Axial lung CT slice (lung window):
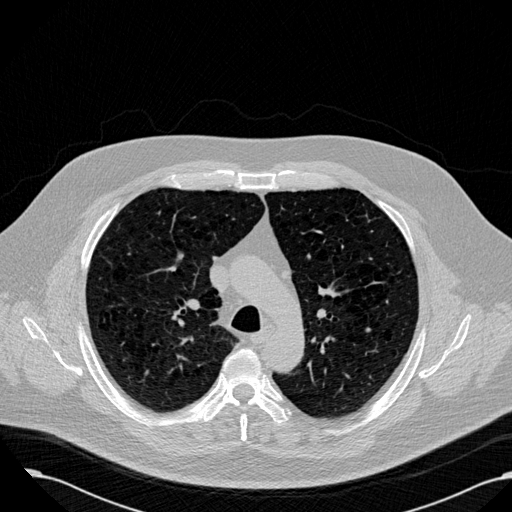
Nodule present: no